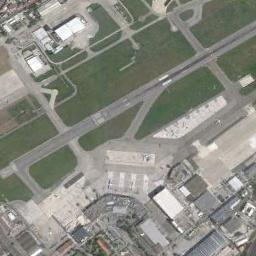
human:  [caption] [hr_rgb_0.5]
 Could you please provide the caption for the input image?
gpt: An airport with some staggered runways and buildings on the lawn and some planes parked on the airport .

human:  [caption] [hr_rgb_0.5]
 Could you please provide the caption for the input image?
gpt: There is an airport in the middle of the grass next to some buildings .

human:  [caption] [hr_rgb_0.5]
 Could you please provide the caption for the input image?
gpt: The airport is divided into two triangular areas by several runways .

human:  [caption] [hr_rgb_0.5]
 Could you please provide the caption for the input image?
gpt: A complex airport with many runways and buildings built on a huge lawn surrounded by a residential area .

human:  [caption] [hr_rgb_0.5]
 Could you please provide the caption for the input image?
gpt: The airport has many roads of different lengths .